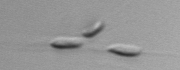
Label: Dinobryon